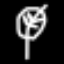
Label: leaf